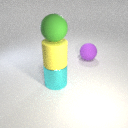
large purple rubber sphere behind large cyan metal cylinder